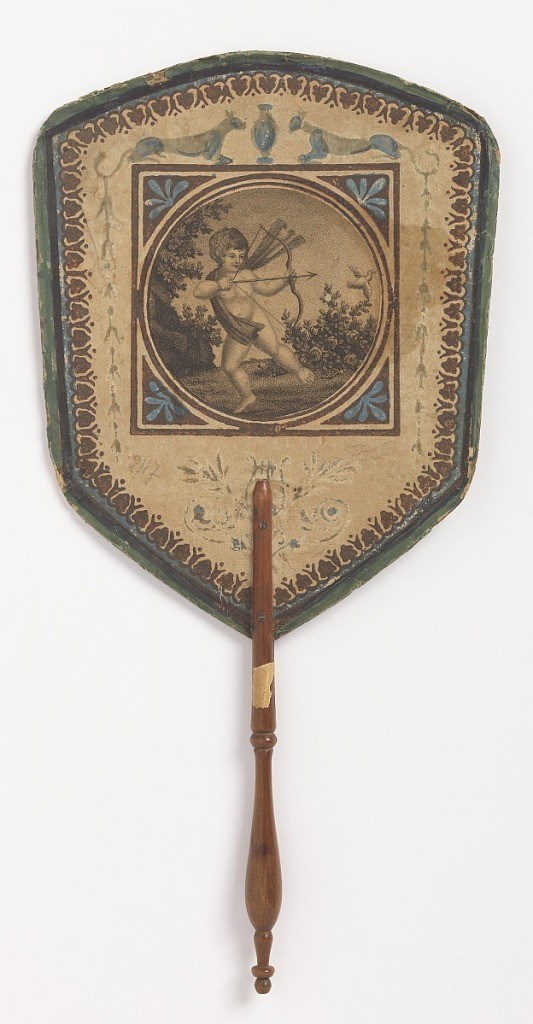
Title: Handscreen
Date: early 19th century
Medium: Stenciled and painted paper leaf with applied lithograph, turned wood handle
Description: Handscreen with a hexagonal leaf, round center medallion of cupid, surrounded by hand-painted and stenciled borders in the neoclassical style.